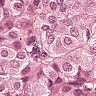
Metastatic tissue present: yes